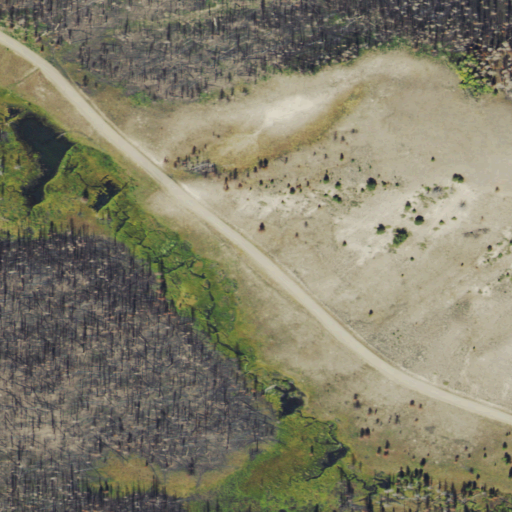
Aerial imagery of plain(s) in Wyoming named Casteel Park containing grassland, shrub, and woody wetlands